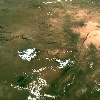
Label: land